Interaction volume radius: 10 \u00c5
Interaction volume height: 30 \u00c5
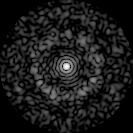
Disorder parameter: 0.8265